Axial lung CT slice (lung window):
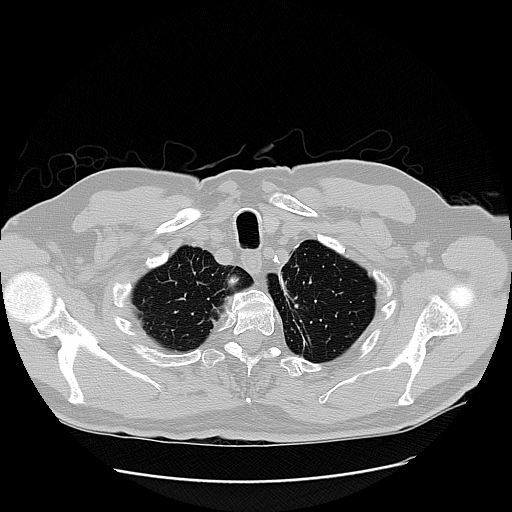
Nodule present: no